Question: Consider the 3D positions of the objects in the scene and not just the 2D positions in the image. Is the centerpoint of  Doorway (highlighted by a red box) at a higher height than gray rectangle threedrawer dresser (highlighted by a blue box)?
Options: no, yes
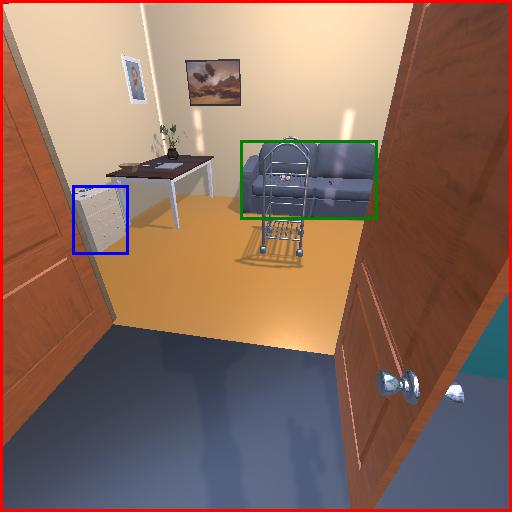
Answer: no